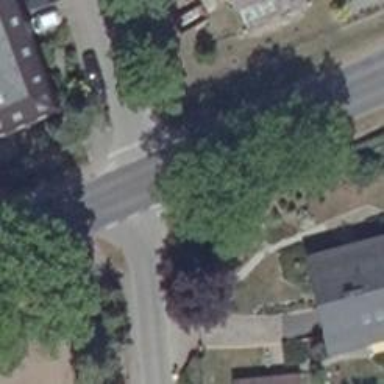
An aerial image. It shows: Road with "give way" sign.